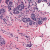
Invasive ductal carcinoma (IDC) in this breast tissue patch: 0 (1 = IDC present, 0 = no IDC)